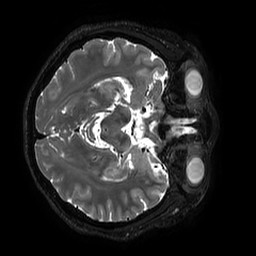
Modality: T2w
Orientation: axial
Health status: ill
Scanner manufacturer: philips
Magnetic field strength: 3 T
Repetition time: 2.5 s
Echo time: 0.331 s